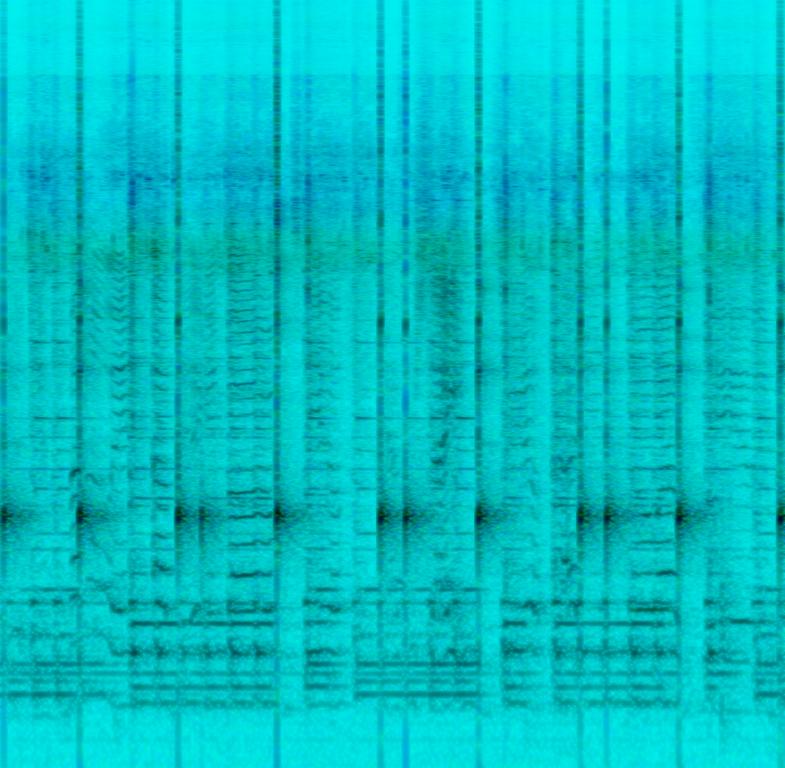
low fidelity recording of a child singing quietly while being accompanied by ukelele strumming a syncopated pattern and a loud woodblock playing a steady click on the backbeat.